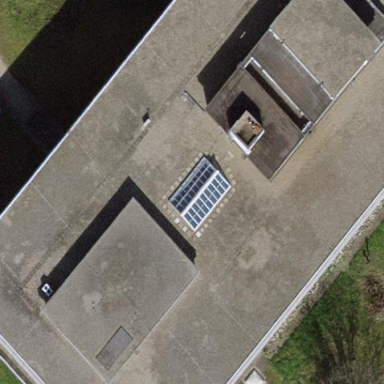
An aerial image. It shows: School building.